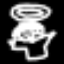
Label: angel